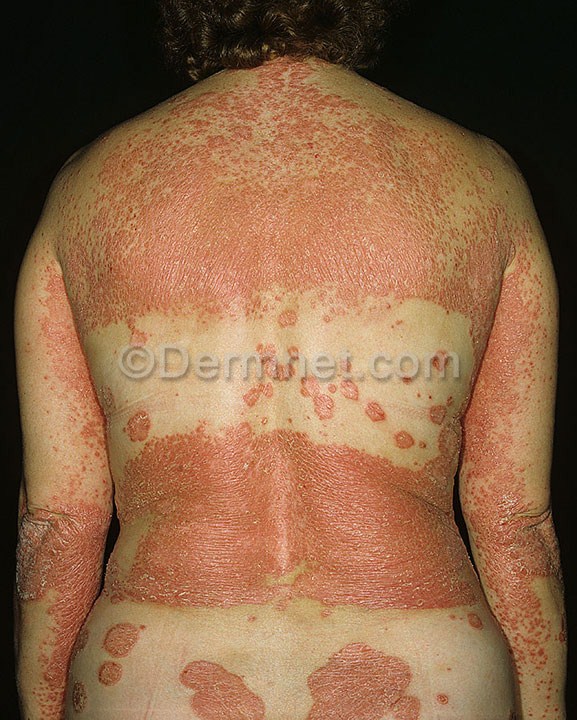
Disease: Psoriasis pictures Lichen Planus and related diseases